Field crop: maize
Growth stage: 2
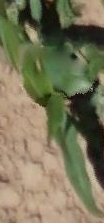
Species: maize